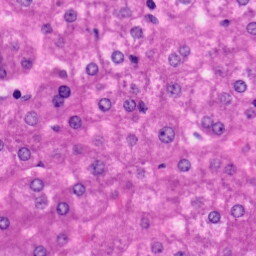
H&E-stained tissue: Liver